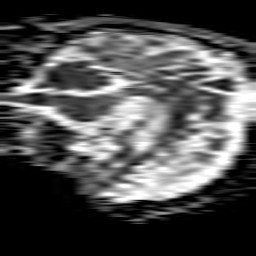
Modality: ADC
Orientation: sagittal
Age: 75
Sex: female
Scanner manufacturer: philips
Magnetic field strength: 1.5 T
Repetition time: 3.117 s
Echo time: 0.09092 s